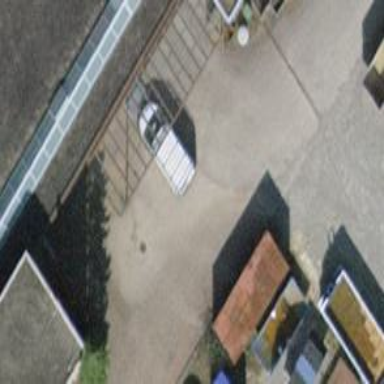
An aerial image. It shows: View of roof of building.